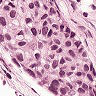
Metastatic tissue present: yes